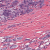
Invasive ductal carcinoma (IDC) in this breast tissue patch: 1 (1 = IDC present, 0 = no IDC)